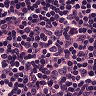
Metastatic tissue present: no